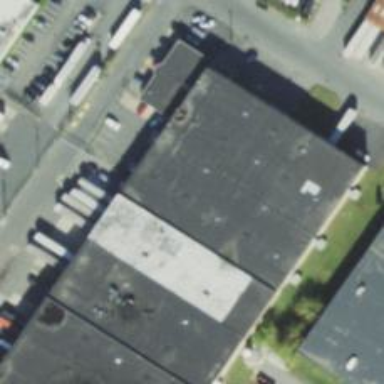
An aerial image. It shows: Industrial warehouse.